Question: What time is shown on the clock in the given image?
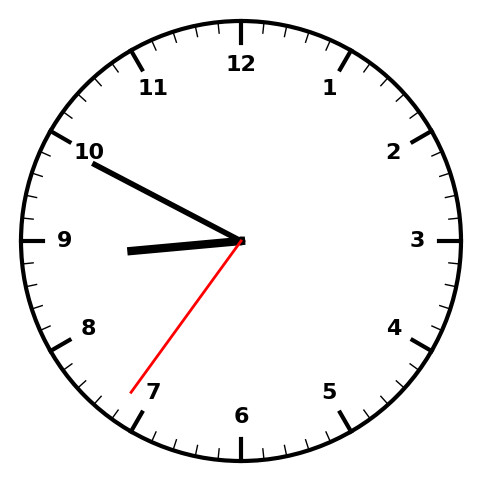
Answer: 08:49:36